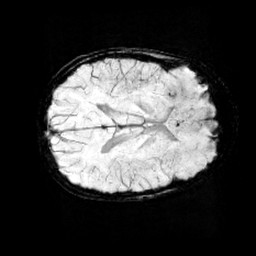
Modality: minIP
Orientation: axial
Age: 11
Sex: female
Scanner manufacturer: siemens
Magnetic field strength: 3 T
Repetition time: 0.027 s
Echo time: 0.02 s